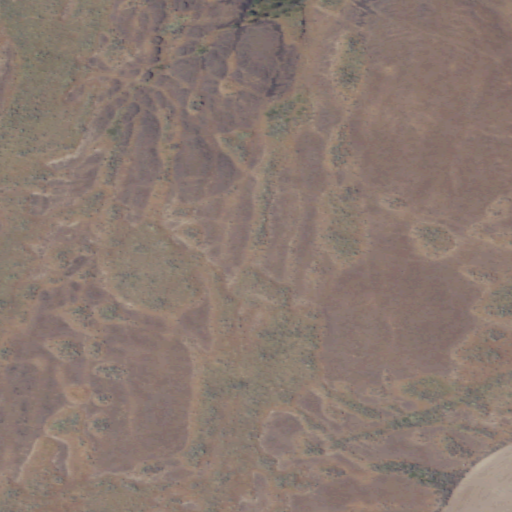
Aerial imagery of cape in Washington named Carter Hill containing shrub, grassland, and cultivated crops